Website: walmart
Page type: billing-address
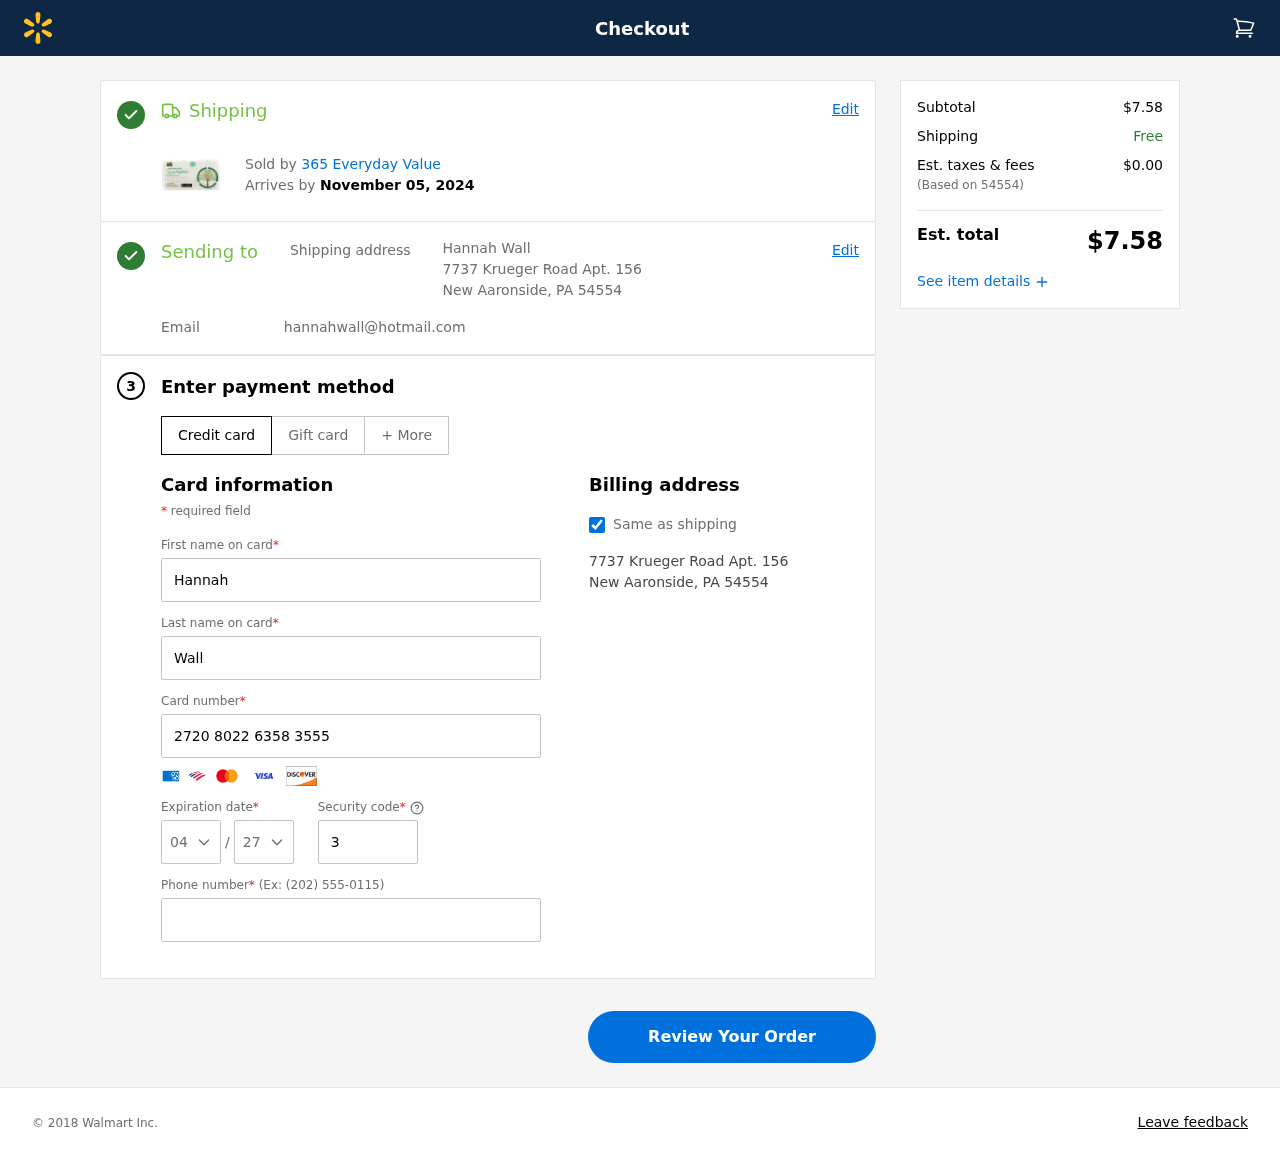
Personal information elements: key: PII_CARD_CVV
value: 360
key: PII_CARD_EXPIRY_MONTH
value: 04
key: PII_CARD_EXPIRY_YEAR
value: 27
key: PII_CARD_NUMBER
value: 2720 8022 6358 3555
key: PII_CITY_STATE_ZIP
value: New Aaronside, PA 54554
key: PII_EMAIL
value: hannahwall@hotmail.com
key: PII_FIRSTNAME
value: Hannah
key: PII_FULLNAME
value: Hannah Wall
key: PII_LASTNAME
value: Wall
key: PII_PHONE
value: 8807755892
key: PII_POSTCODE
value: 54554
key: PII_STREET
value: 7737 Krueger Road Apt. 156
Product elements: key: PRODUCT1_BRAND
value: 365 Everyday Value
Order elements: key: ORDER_DELIVERY_DATE
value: November 05, 2024
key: ORDER_SUBTOTAL
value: $7.58
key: ORDER_TAX
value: $0.00
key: ORDER_TOTAL
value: $7.58